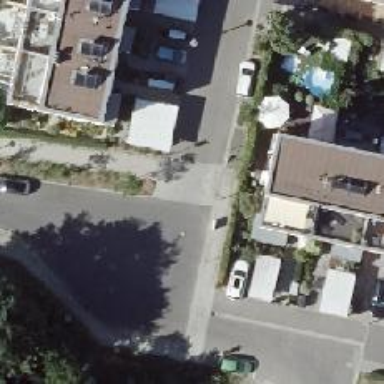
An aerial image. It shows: Living street.